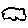
Label: cloud